Aerial crown-view tile of a tropical tree (Barro Colorado Island, Panama), acquired 20250317:
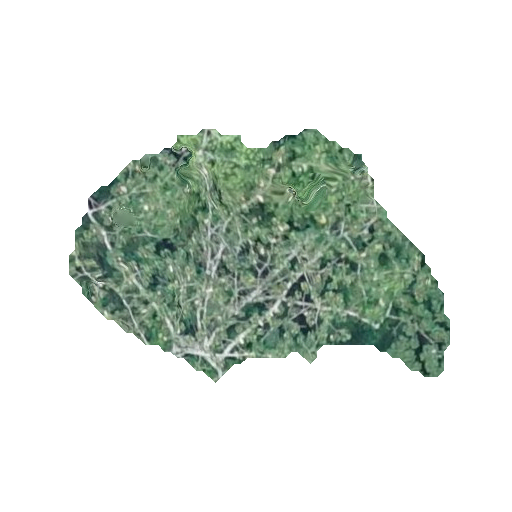
Species: Ochroma pyramidale
GBIF accepted scientific name: Ochroma pyramidale
Crown area: 98.394 m²